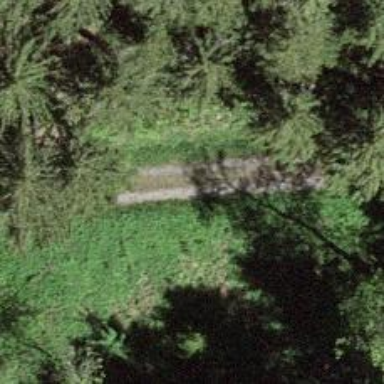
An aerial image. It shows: Pebblestone track with grade3 tracktype.